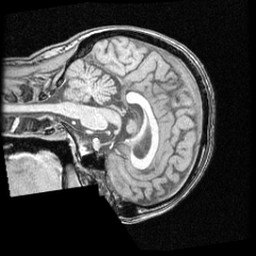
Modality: T1w
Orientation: sagittal